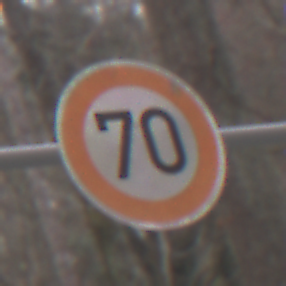
Verkehrszeichen: Geschwindigkeit70
Umgebung: Outdoor, Nature
Tageszeit: Midday
Wetter: Overcast
Licht: Natural
Jahreszeit: Autumn
Kontrast: LowContrast